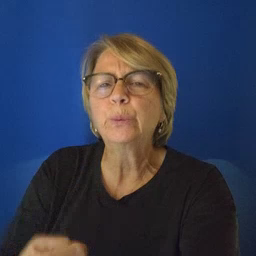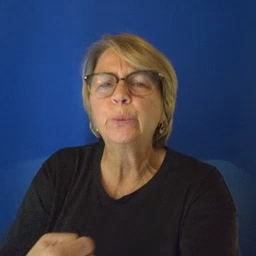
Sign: cute